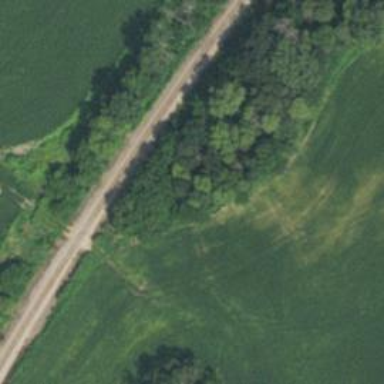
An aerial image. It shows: Railway track.